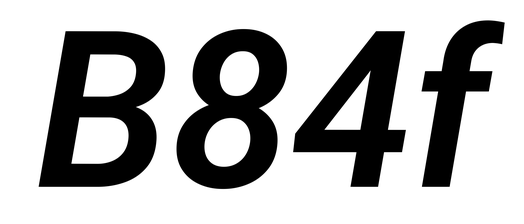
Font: Roboto-Italic_SemiBold_Italic